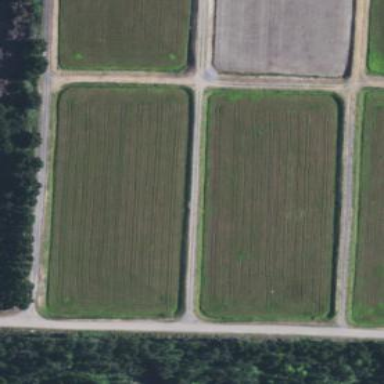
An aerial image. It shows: Farmland where cranberries are grown.